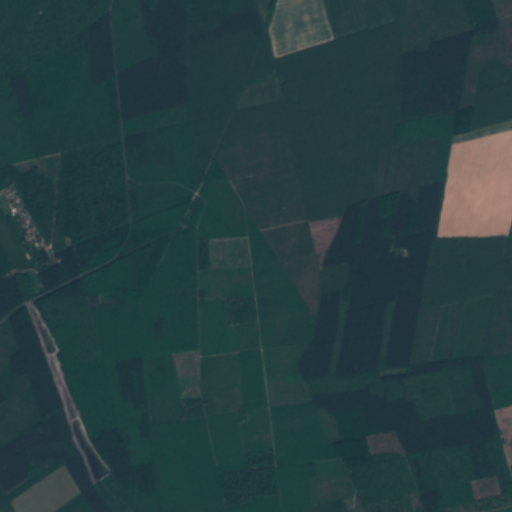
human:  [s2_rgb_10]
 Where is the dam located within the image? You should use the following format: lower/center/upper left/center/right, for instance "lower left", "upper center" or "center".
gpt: The dam is located in the center left of the image.
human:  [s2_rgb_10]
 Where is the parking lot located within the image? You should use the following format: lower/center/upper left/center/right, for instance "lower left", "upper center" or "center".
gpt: The parking lot is located in the center left of the image.
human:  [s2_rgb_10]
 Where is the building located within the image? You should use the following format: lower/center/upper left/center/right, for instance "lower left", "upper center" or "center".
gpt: There is no building in the image.